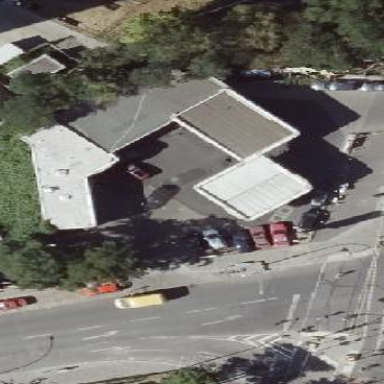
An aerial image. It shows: Fuel station.